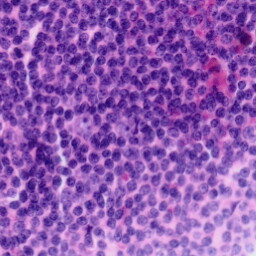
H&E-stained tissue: Tonsil